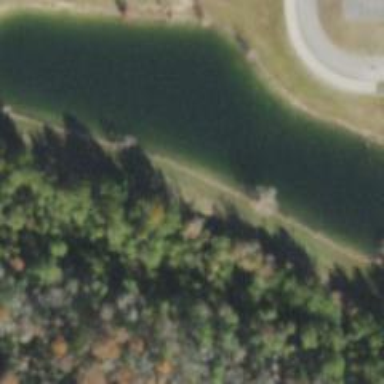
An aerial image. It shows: Pond surrounded by natural water.